The image is the raw acceleration waveform (amplitude versus time) of a rotating-machine vibration signal. Determine the machine's mechanical condition. Answer with exactly one of: normal, misalignment, unbalance, looseness.
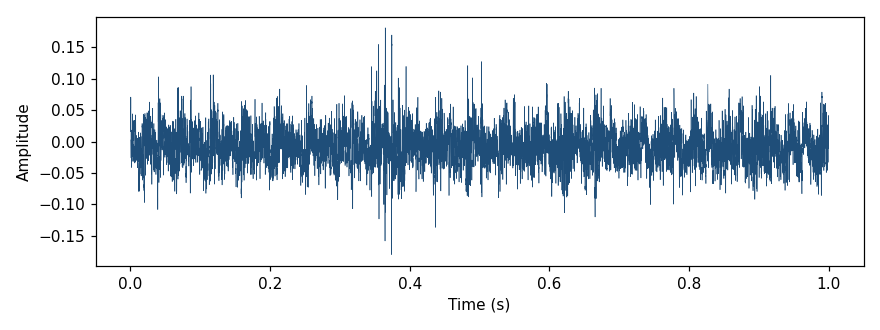
Answer: looseness